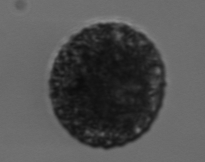
Label: Vicicitus_globosus